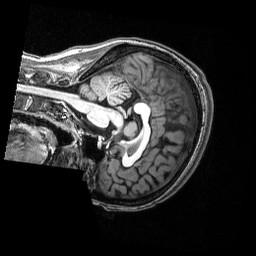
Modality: T1w
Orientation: sagittal
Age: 19
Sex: female
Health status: healthy
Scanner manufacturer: siemens
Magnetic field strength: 3 T
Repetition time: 2.53 s
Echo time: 0.00339 s